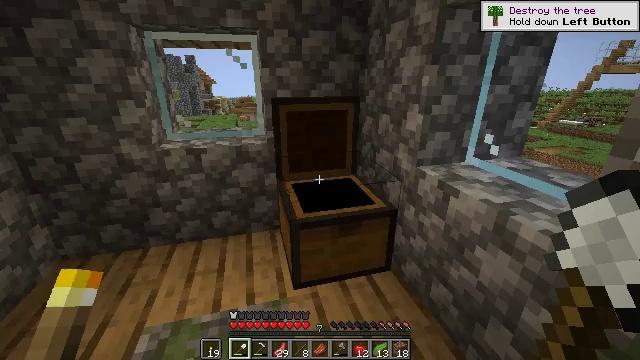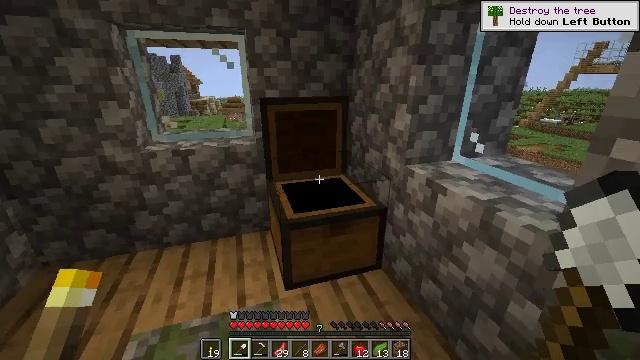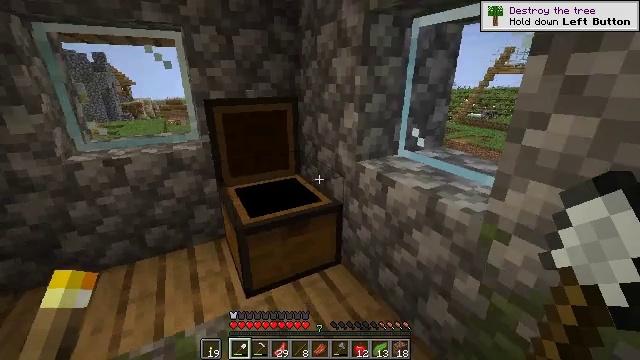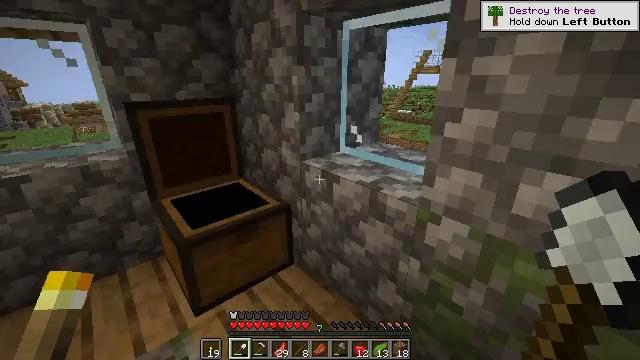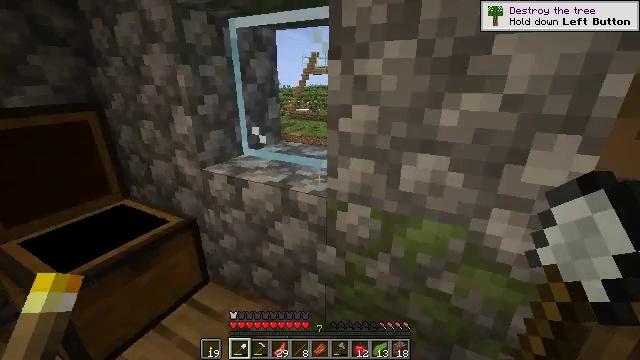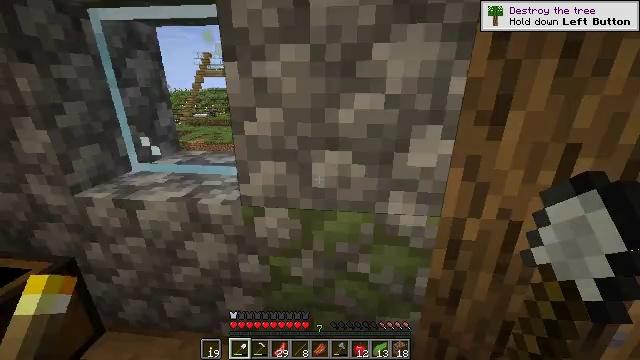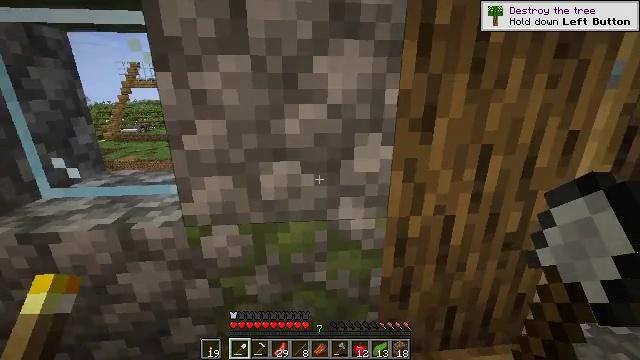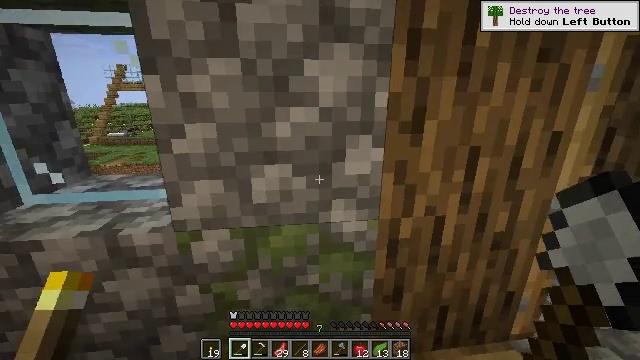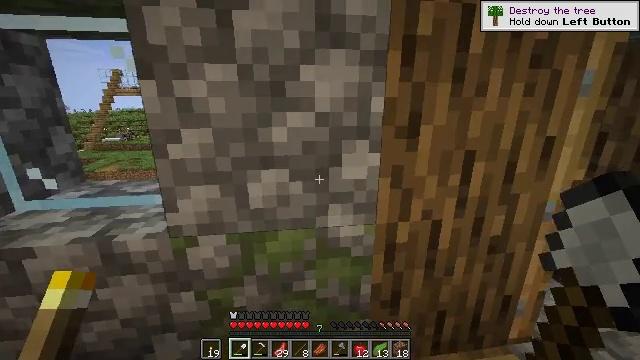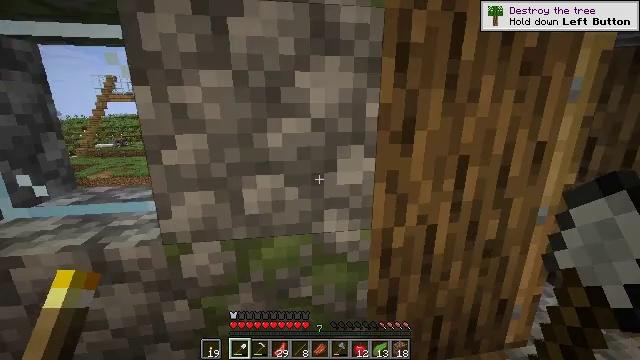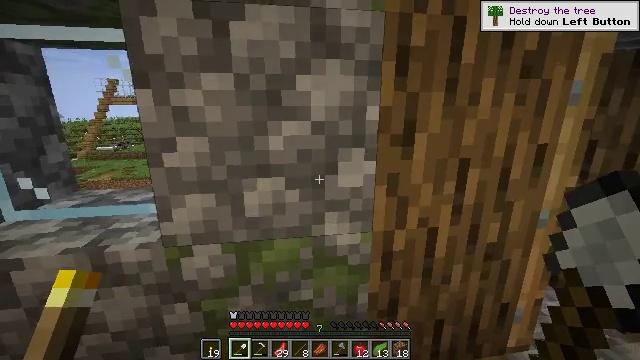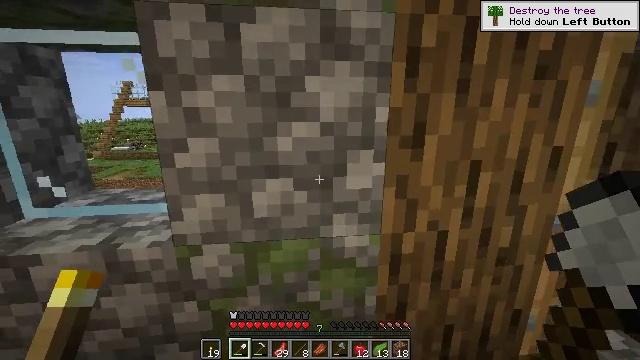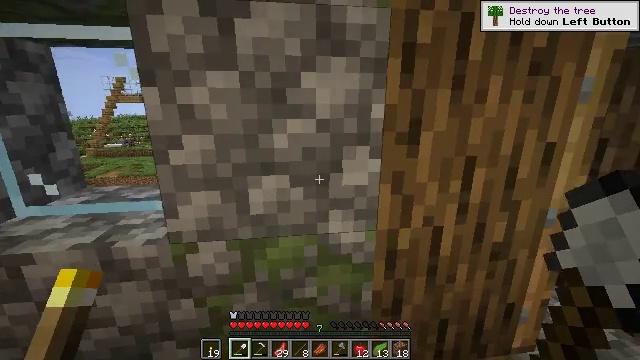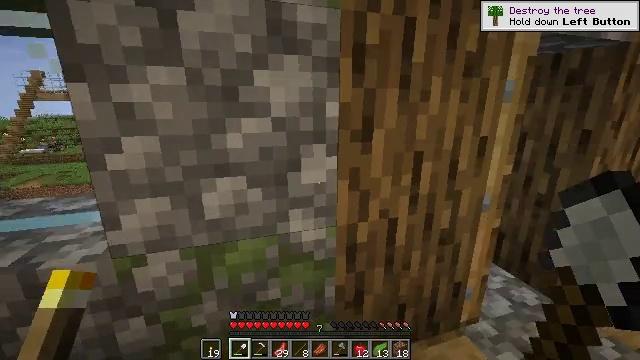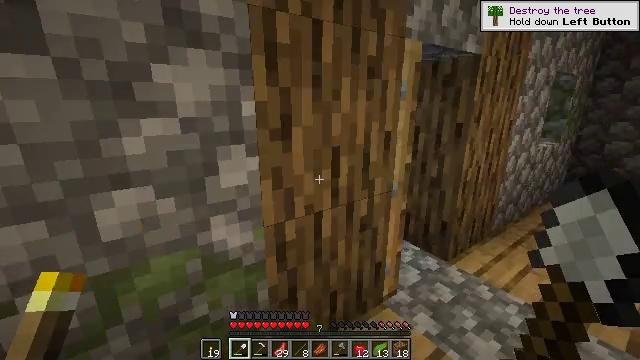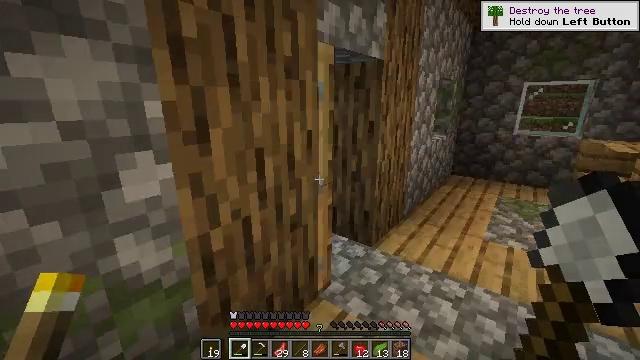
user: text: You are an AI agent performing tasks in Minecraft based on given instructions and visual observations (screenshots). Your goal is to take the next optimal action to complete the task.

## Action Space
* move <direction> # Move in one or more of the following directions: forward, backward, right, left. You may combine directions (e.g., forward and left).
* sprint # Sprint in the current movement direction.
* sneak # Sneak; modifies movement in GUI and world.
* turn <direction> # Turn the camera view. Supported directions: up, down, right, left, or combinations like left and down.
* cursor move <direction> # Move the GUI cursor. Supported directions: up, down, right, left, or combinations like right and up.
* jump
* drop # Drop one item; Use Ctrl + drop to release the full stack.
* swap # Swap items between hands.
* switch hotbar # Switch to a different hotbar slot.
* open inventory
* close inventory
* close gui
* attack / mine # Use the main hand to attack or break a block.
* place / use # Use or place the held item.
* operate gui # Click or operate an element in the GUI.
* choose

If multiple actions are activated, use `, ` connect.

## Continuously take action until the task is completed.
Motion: motion action
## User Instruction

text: Collect the yellow bed from its place.
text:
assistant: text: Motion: turn right
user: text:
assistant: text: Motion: turn right
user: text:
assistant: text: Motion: turn right
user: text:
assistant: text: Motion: turn right
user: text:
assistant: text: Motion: turn right
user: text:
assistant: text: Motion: turn right and up
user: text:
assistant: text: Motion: turn right
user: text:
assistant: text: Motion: turn up
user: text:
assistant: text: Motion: turn right and up
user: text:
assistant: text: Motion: no_op
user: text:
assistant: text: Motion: turn left
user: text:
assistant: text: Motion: no_op
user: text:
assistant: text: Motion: turn right
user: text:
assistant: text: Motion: turn right
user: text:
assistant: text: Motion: turn right
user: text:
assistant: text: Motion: move forward, turn right and up
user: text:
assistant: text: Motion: move forward, turn right
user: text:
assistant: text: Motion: move forward
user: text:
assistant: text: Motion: move forward, turn left
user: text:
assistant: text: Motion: move forward, turn left
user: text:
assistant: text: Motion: move forward and move right, turn left
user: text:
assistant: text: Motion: move forward and move right, turn left
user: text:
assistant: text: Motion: move forward and move right, turn left
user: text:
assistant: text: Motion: move forward and move right, turn left and down
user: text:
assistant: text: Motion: move forward and move right, turn left
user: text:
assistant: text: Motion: move forward and move right, sprint, turn left
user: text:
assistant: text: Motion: move forward and move right, sprint, turn left
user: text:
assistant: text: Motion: move forward and move right, sprint, turn left
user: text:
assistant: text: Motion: move forward, sprint, turn left and up
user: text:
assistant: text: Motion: move forward, turn left